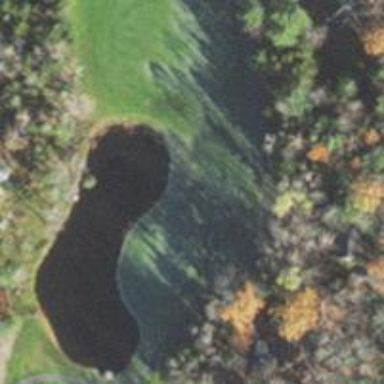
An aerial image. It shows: Golf hole.